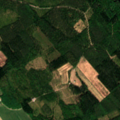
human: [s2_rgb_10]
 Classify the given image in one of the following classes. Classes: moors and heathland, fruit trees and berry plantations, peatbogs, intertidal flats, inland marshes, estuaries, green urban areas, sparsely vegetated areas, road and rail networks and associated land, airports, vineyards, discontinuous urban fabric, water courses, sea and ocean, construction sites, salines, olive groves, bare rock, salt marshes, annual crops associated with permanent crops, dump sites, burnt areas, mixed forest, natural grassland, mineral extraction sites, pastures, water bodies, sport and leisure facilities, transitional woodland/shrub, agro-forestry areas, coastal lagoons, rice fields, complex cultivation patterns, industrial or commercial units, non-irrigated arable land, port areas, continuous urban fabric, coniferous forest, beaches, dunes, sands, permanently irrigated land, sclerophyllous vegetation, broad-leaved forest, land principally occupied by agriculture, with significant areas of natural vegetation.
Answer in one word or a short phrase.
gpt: non-irrigated arable land, coniferous forest, mixed forest, water bodies